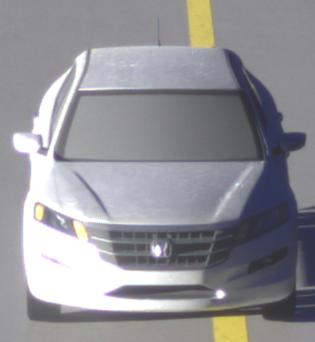
Make: Honda
Model: Crosstour
Detailed model: -
Model produced from: 2009
Model produced until: 2012
Doors: 4
Color: white
Road condition: wet road
Daytime: sunrise or sunset
Contrast: high contrast